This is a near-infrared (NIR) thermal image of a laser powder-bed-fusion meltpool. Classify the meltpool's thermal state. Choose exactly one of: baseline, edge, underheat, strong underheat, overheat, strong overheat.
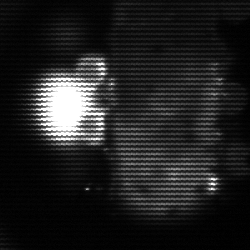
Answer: strong underheat